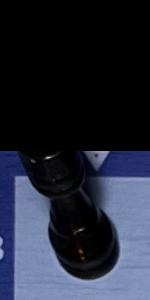
Label: Rook_Black